Question: I am having following tables as provided in given image below.
Please write a sql query to to achieve required output.

Write a Single Select Statement to achieve this output.
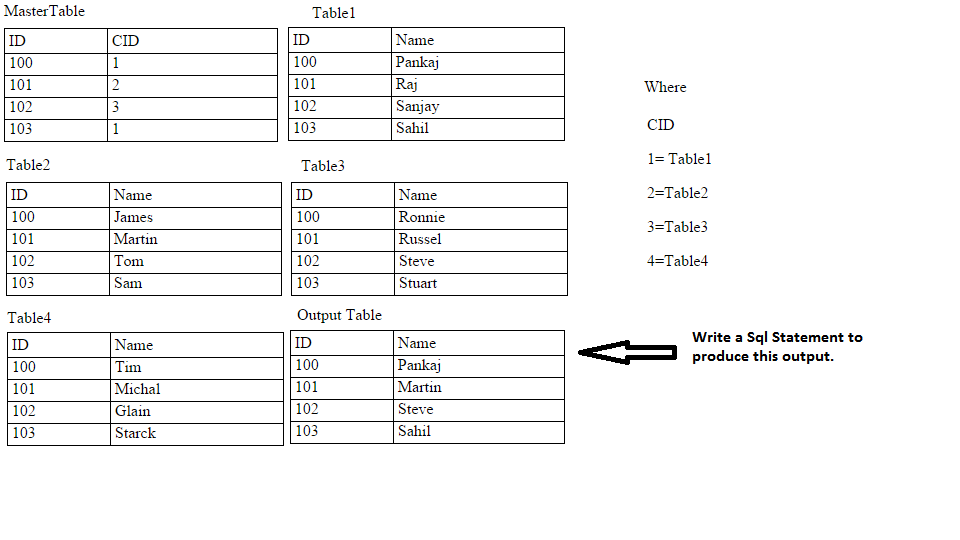
Answer: Try below query...
'''
Select m.Id,Name=Case
CID
When 1 Then (Select t1.Name from Table1 t1 Where m.Id=t1.Id)
When 2 Then (Select t2.Name from Table2 t2 Where m.Id=t2.Id)
When 3 Then (Select t3.Name from Table3 t3 Where m.Id=t3.Id)
When 4 Then (Select t4.Name from Table4 t4 Where m.Id=t4.Id)
END
from MasterTable m
'''